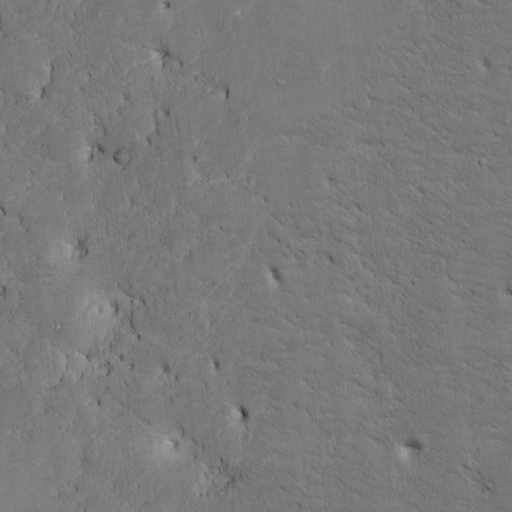
Classes present: Background